Aerial crown-view tile of a tropical tree (Barro Colorado Island, Panama), acquired 20240611:
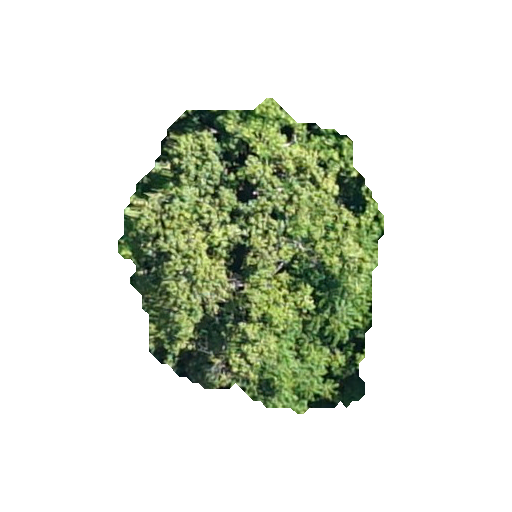
Species: Aiouea montana
GBIF accepted scientific name: Aiouea montana
Crown area: 96.357 m²